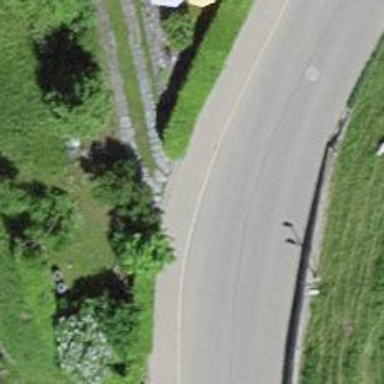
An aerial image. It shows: Raised sidewalk with asphalt surface.